Aerial crown-view tile of a tropical tree (Barro Colorado Island, Panama), acquired 20250217:
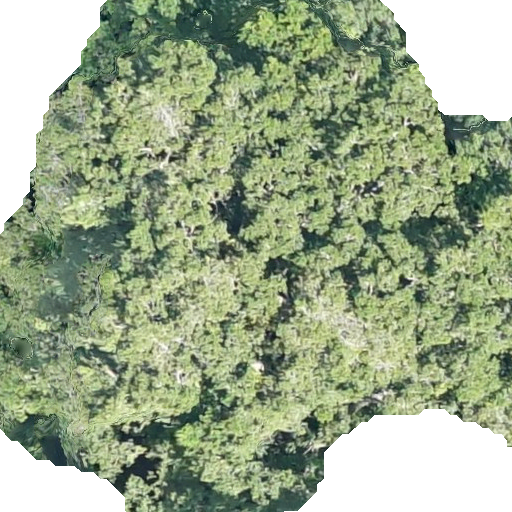
Species: Brosimum alicastrum
GBIF accepted scientific name: Brosimum alicastrum
Crown area: 352.67 m²